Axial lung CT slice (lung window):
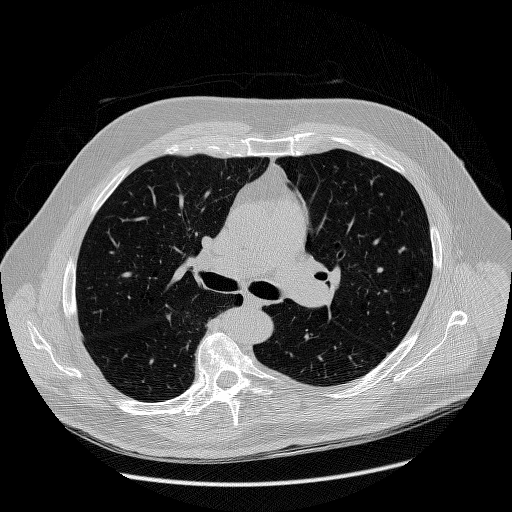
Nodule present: no